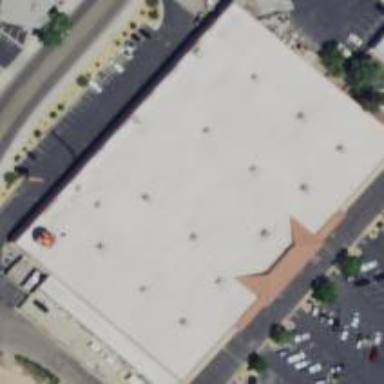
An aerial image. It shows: Retail building.